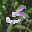
Label: 5